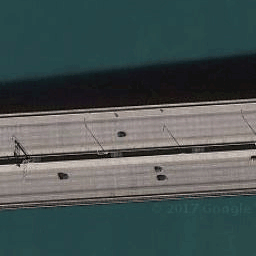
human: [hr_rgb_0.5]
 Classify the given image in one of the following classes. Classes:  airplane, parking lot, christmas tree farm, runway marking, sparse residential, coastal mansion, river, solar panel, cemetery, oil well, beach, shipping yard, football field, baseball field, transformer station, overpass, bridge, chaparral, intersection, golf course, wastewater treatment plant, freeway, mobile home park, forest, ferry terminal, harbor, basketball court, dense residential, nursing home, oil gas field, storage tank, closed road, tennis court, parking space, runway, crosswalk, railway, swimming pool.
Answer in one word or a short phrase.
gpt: bridge